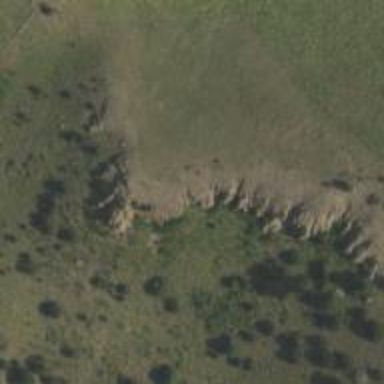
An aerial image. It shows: Cliff in nature.